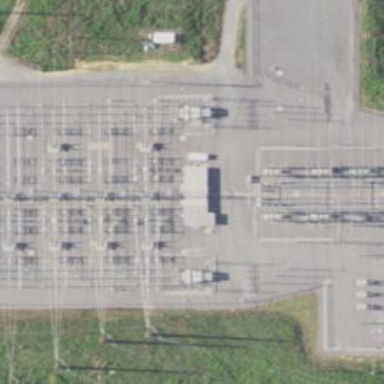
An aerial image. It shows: Switch for power supply.